Question: I've installed a site and I have configured it to have a <URL> and all the folders have a symbolic links to the source code, so I have the same source code for all wikis, and the same database, but with its own tables.
Then I created many sub-domains for each language that points to the folder relative the wiki ( points to '/home/fuiba/en/', points to '/home/fuiba/en/').
In the I want to add the languages links in the Sidebar, like Wikipedia:

I checked the Sidebar page () and there is a link for the Languages:
'''
* LANGUAGES
'''
but I don't see the languages link on the Sidebar. How do I add theme?
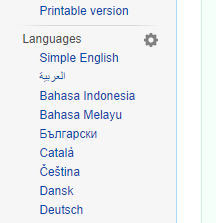
Answer: There is a Manual page for this on mw.org:
<URL>
You just need to do these steps and after this you can use the markup [[iwcode:Pagename]] (where iwcode the language prefix and Pagename the name of the destination page) to link the language versions to this article.
Best!